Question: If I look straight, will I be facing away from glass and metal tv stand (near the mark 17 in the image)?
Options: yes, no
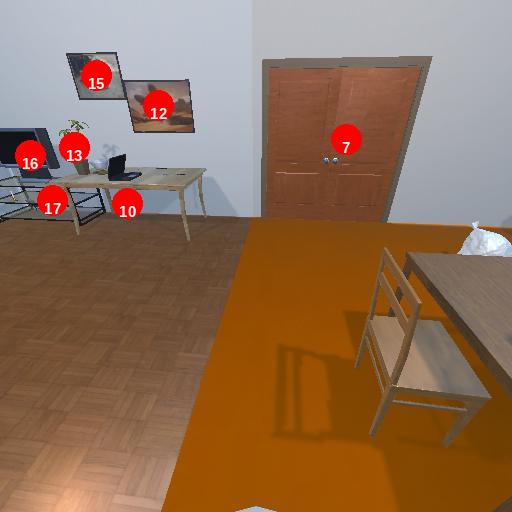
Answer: yes